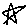
Label: star